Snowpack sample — Loveland Pass, Silver Plume, Colorado, USA (12/14/25, 10:50 AM MST)
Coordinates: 39.664, -105.882
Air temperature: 36 °F
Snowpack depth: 67 cm
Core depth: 10 cm
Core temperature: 50 °F
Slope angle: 6°, slope face: 326°
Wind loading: low
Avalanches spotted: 0
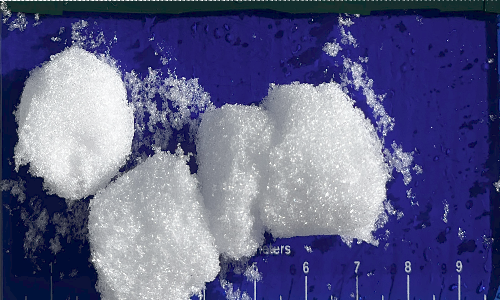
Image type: core
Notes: No avalanches spotted, very late start to the season with minimal snowpack